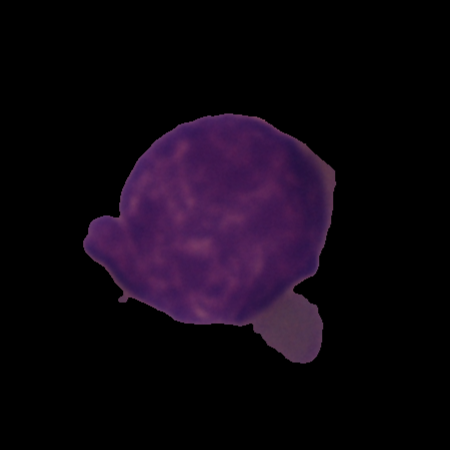
Label: cancer